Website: ulta-beauty
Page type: billing-address
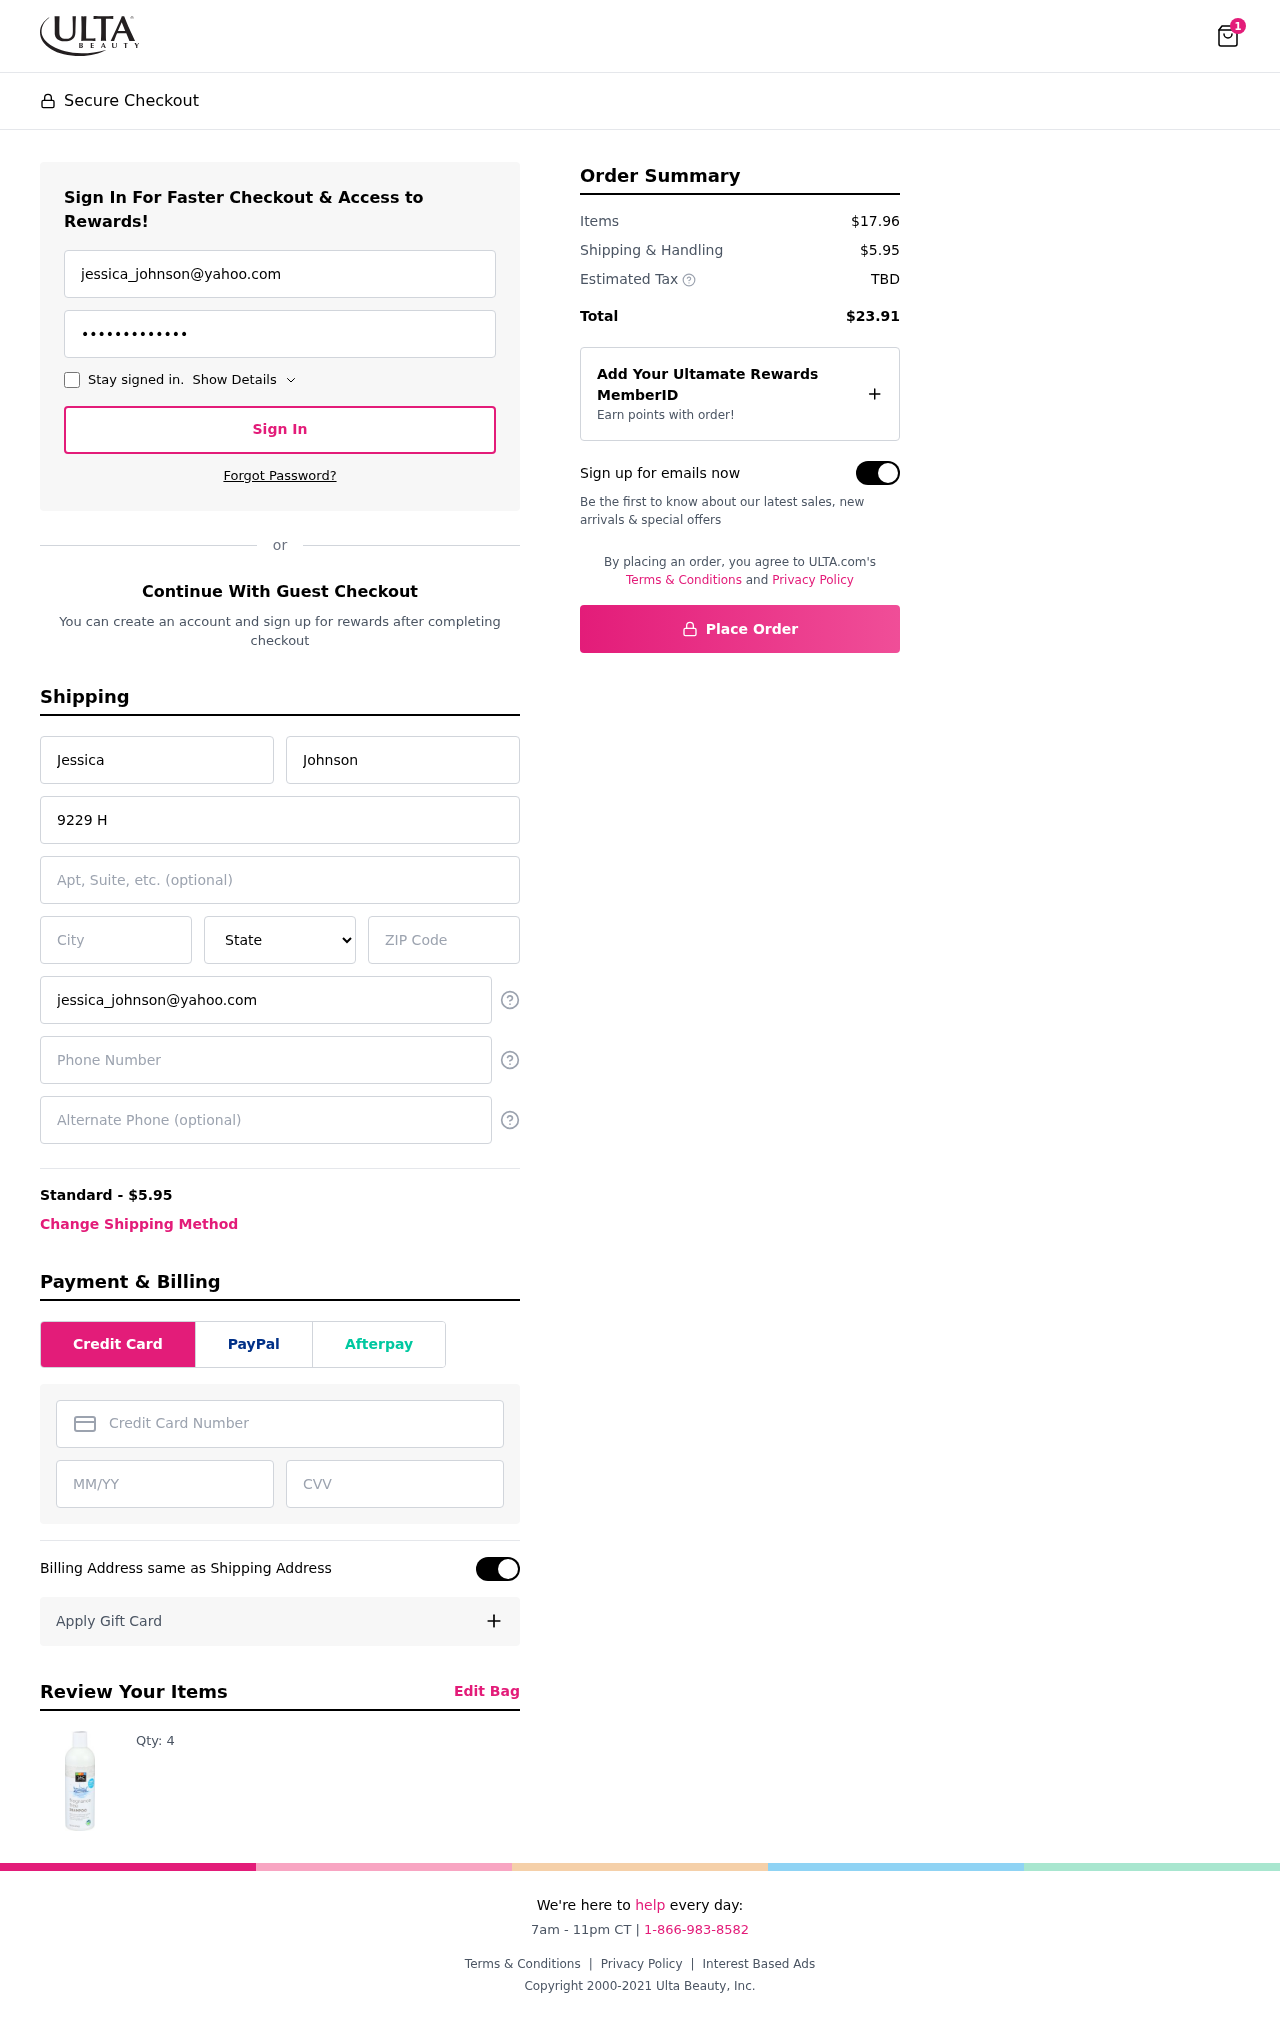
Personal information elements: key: PII_STATE
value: Alabama
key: PII_EMAIL
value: jessica_johnson@yahoo.com
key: PII_FIRSTNAME
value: Jessica
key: PII_LASTNAME
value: Johnson
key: PII_STREET
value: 9229 Holly Freeway
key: PII_CITY
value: Barryborough
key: PII_POSTCODE
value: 36316
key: PII_PHONE
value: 8938847905
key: PII_ALT_PHONE
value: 6885225366
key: PII_CARD_NUMBER
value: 4356 0105 0411 4167
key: PII_CARD_EXPIRY
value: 06/28
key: PII_CARD_CVV
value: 452
Product elements: key: PRODUCT1_QUANTITY
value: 4
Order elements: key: ORDER_NUM_ITEMS
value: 1
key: ORDER_SHIPPING_COST
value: $5.95
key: ORDER_SUBTOTAL
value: $17.96
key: ORDER_TOTAL
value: $23.91